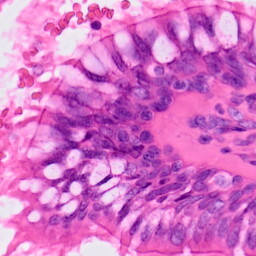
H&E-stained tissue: Lung